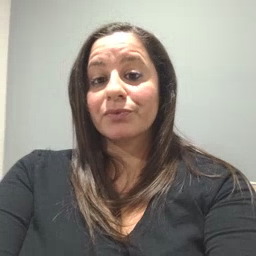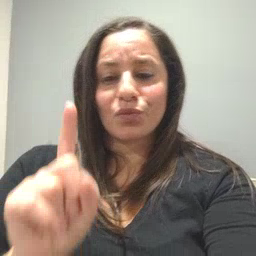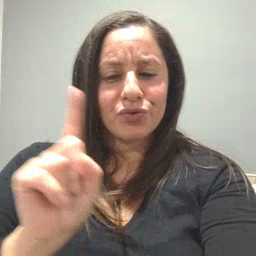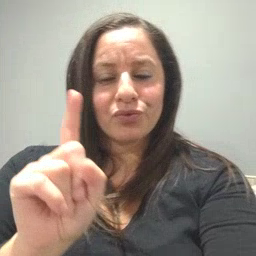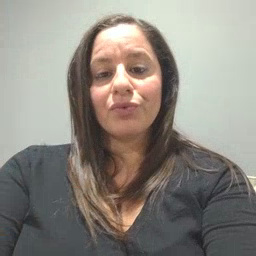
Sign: where